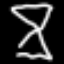
Label: hourglass